Question: Using SwiftUI, I've built a NavigationView that takes the user to another NavigationView, and finally, to a simple View. When I get to the last view, I can see two back buttons and a very large Navigation Bar.

I'd like to have a navigation structure similar to the iOS Settings app, where one navigation list takes to another and each of them have one back button that goes back to the previous screen.
Does anyone know how to solve this?
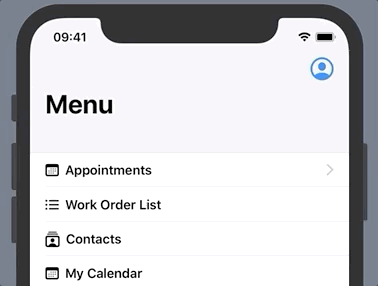
Answer: You should only have one 'NavigationView' in your view hierarchy, as an ancestor of the menu view. You can then use 'NavigationLink's at any level of the hierarchy under that.
So, for example, your root view could be defined like this:
'''
struct RootView: View {
var body: some View {
NavigationView {
MenuView()
.navigationBarItems(trailing: profileButton)
}
}
private var profileButton: some View {
Button(action: { }) {
Image(systemName: "person.crop.circle")
}
}
}
'''
Then your menu view has 'NavigationLink's to the appropriate views:
'''
struct MenuView: View {
var body: some View {
List {
link(icon: "calendar", label: "Appointments", destination: AppointmentListView())
link(icon: "list.bullet", label: "Work Order List", destination: WorkOrderListView())
link(icon: "rectangle.stack.person.crop", label: "Contacts", destination: ContactListView())
link(icon: "calendar", label: "My Calendar", destination: MyCalendarView())
}.navigationBarTitle(Text("Menu"), displayMode: .large)
}
private func link<Destination: View>(icon: String, label: String, destination: Destination) -> some View {
return NavigationLink(destination: destination) {
HStack {
Image(systemName: icon)
Text(label)
}
}
}
}
'''
Your appointment list view also contains 'NavigationLink's to the appointment detail views:
'''
struct AppointmentListView: View {
var body: some View {
List {
link(destination: AppointmentDetailView())
link(destination: AppointmentDetailView())
link(destination: AppointmentDetailView())
}.navigationBarTitle("Appointments")
}
private func link<Destination: View>(destination: Destination) -> some View {
NavigationLink(destination: destination) {
AppointmentView()
}
}
}
'''
Result:
<URL>